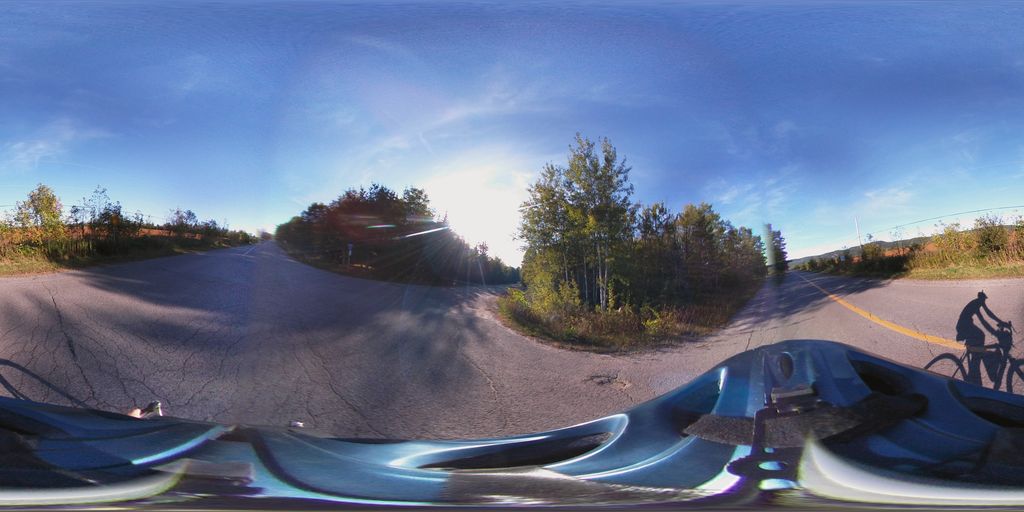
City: ottawa-gatineau